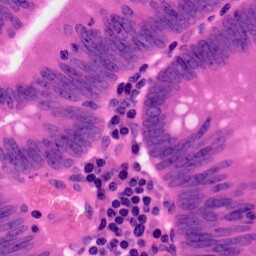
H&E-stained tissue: Colon